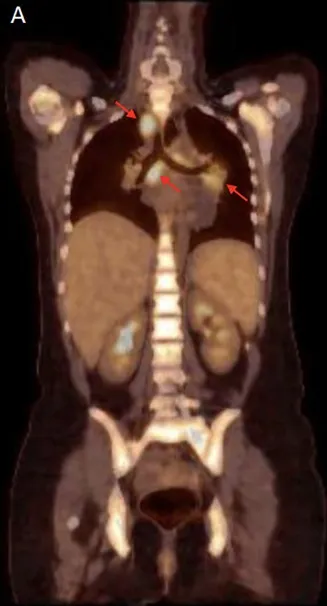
Positron emission tomography-computed tomography (PET-CT). (A, B) Disseminated lymphadenopathy due to non-tuberculous mycobacterial (NTM) infection (red arrows) and bone-marrow activation and hepatosplenomegaly due to hemophagocytic lymphohistiocytosis (HLH) at diagnosis.
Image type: radiology (pet)